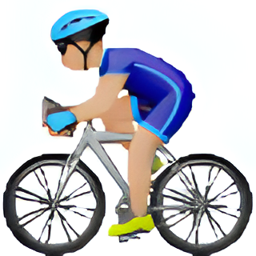
Name: bicyclist
Emoji: 🚴🏼
Group: People & Body
Sub-group: person-sport